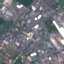
Land use / land cover: Industrial